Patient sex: M
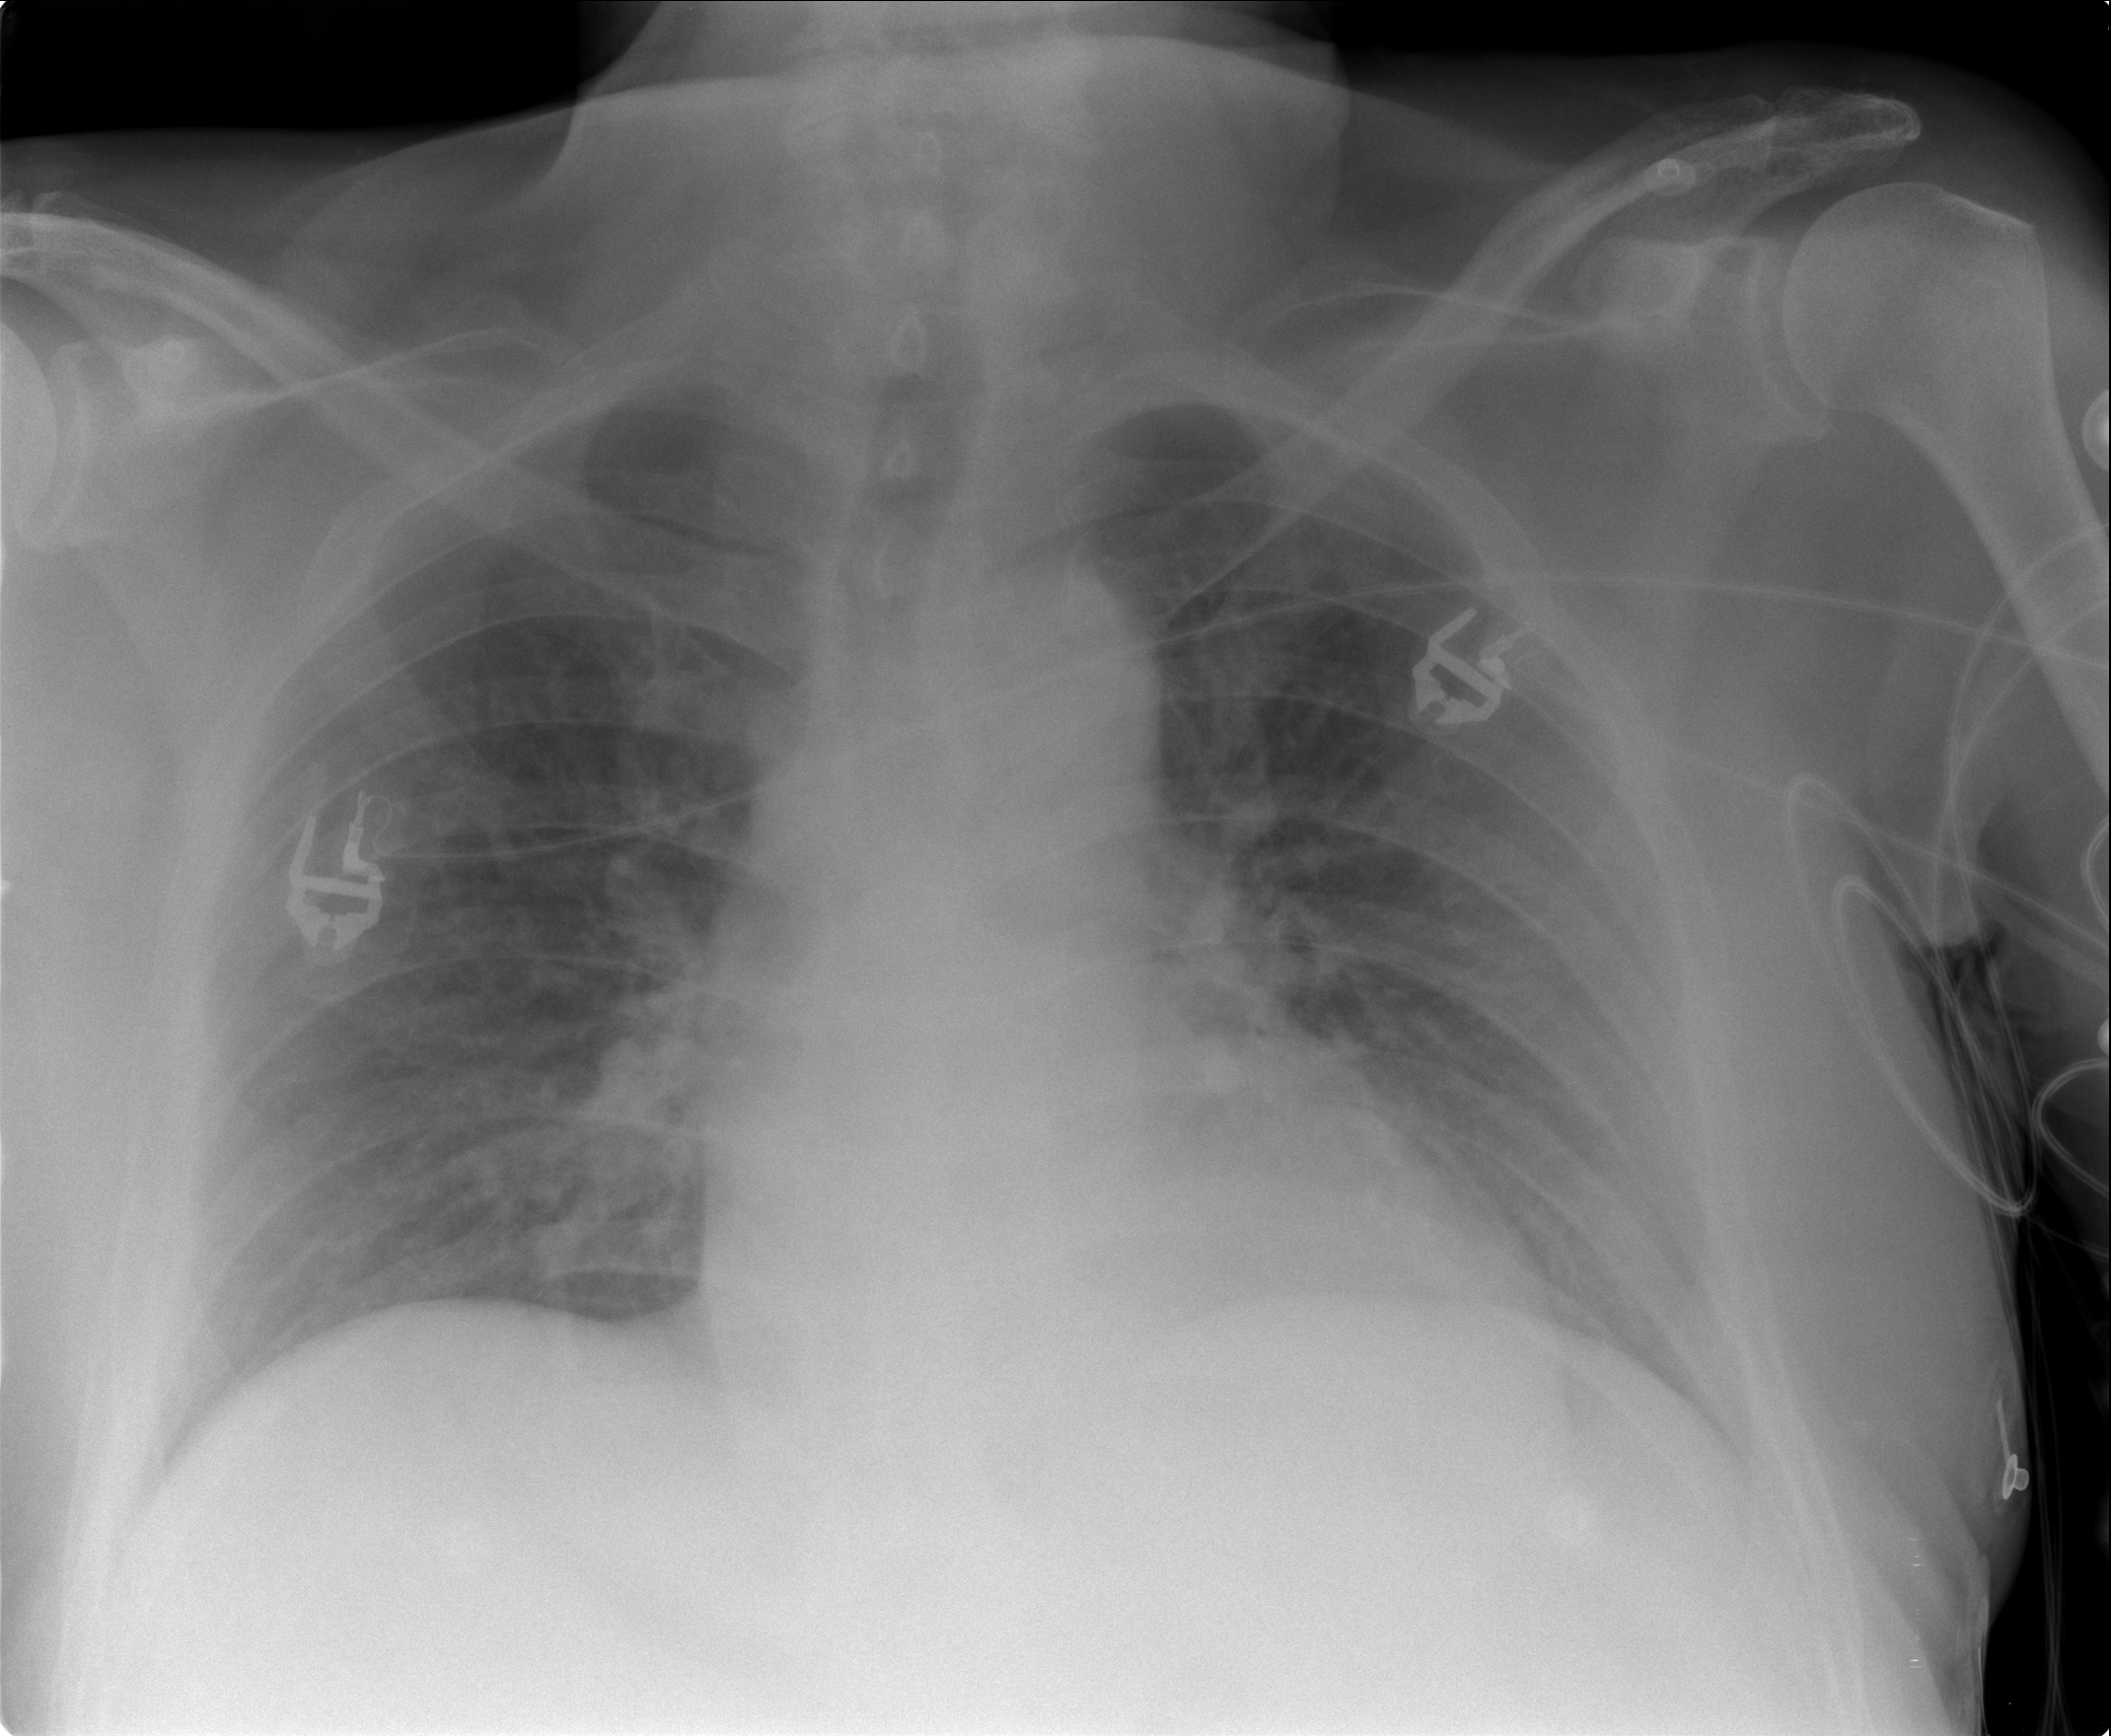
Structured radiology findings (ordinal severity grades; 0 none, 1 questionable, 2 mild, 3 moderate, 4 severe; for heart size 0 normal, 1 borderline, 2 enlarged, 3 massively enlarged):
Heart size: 0
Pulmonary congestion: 2
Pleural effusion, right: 0
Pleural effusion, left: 0
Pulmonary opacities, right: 0
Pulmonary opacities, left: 0
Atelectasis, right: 0
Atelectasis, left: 0